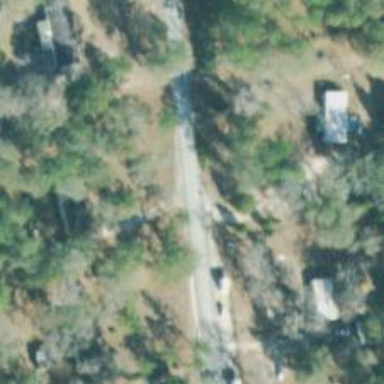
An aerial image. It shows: Driveway.